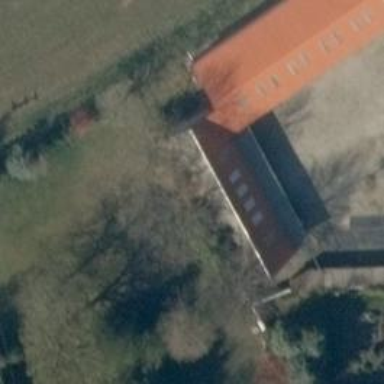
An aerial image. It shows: Farm auxiliary building.